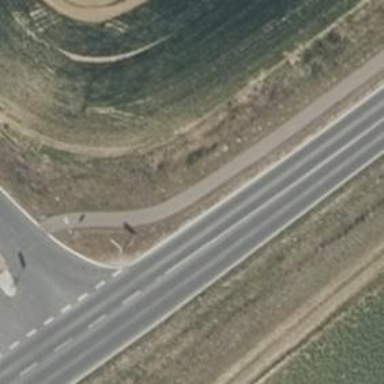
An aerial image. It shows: Secondary road with asphalt surface.